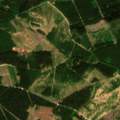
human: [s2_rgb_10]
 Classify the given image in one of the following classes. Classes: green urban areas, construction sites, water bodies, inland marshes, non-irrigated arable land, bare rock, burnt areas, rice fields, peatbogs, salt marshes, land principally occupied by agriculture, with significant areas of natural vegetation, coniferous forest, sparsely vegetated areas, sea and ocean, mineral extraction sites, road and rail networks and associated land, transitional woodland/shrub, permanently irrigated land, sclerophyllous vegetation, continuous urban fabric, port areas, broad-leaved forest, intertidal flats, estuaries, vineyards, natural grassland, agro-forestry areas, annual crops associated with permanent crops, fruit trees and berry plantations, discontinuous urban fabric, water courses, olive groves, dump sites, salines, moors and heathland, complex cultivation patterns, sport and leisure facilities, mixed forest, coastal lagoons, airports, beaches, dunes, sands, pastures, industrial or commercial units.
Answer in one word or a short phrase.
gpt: coniferous forest, mixed forest, peatbogs